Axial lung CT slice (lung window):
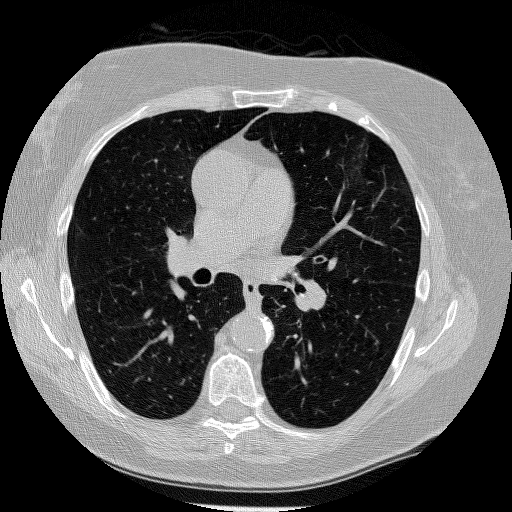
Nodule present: no